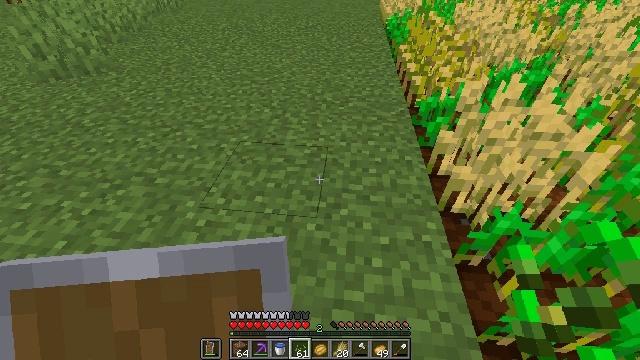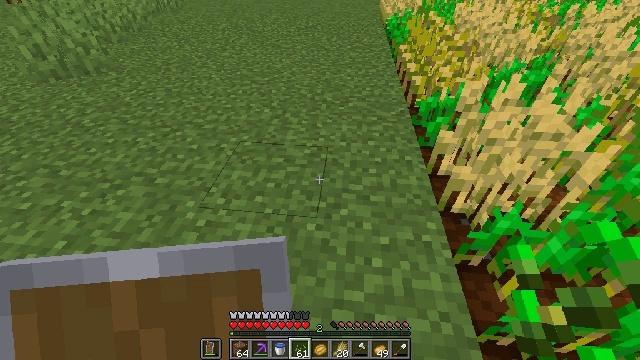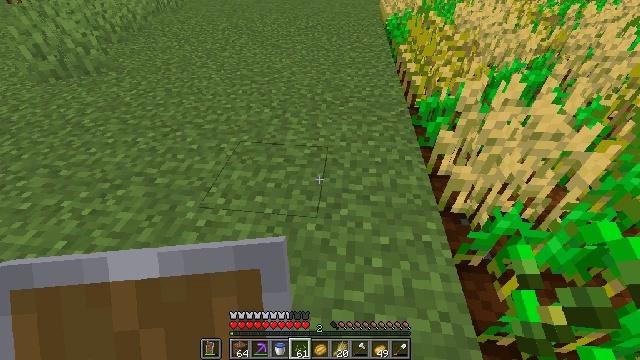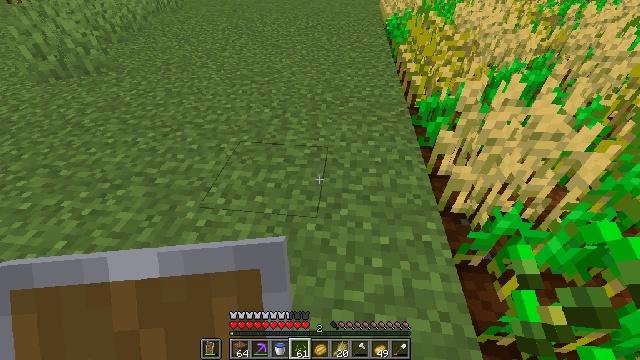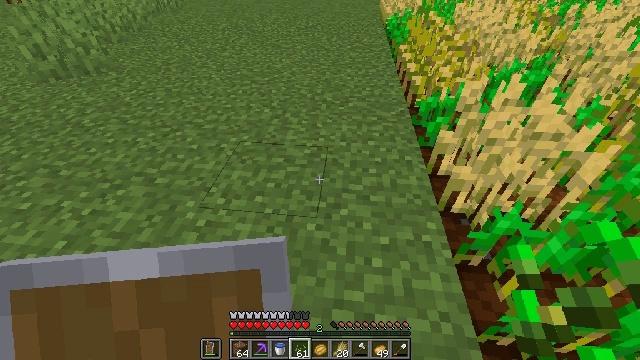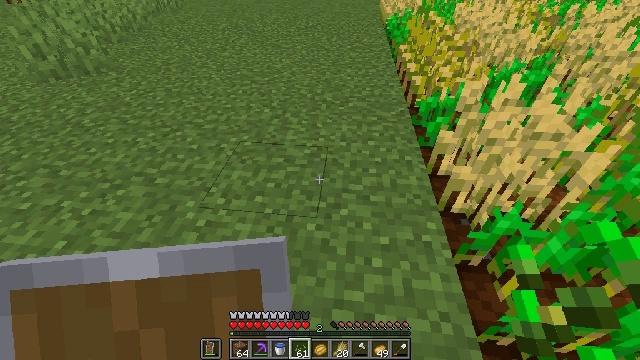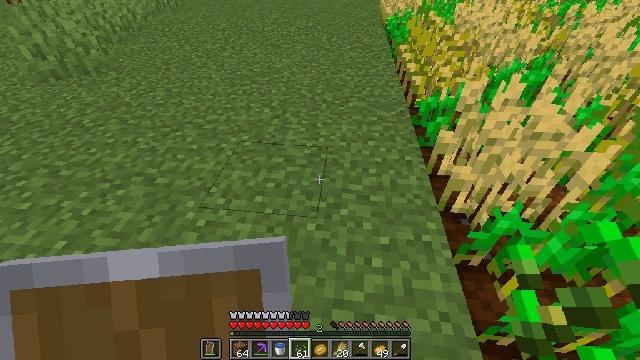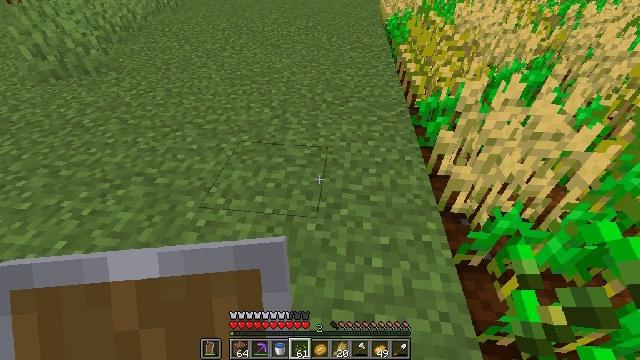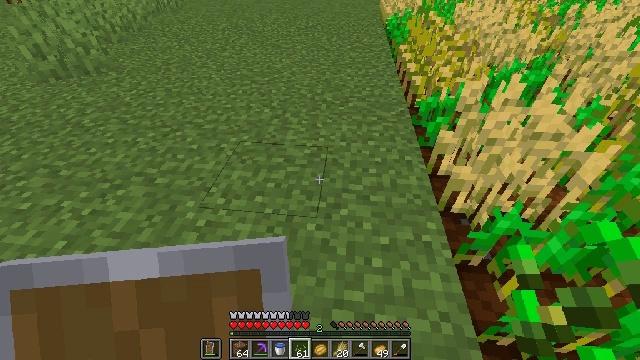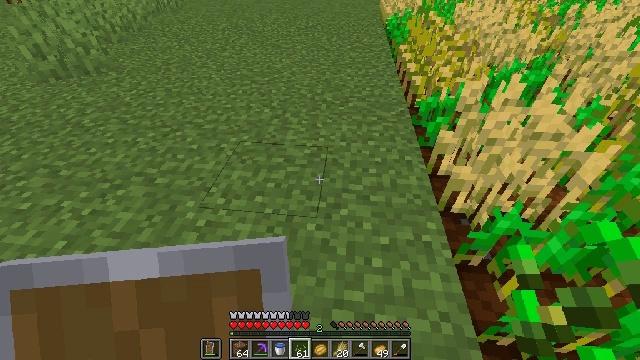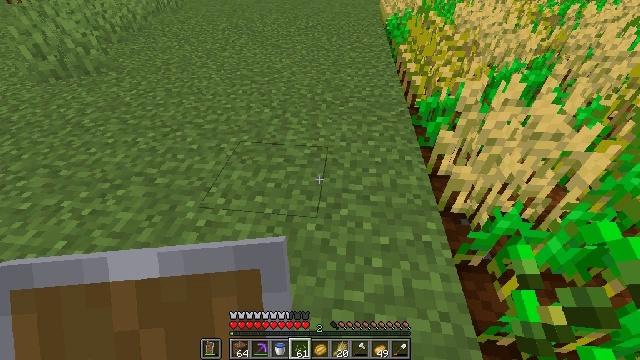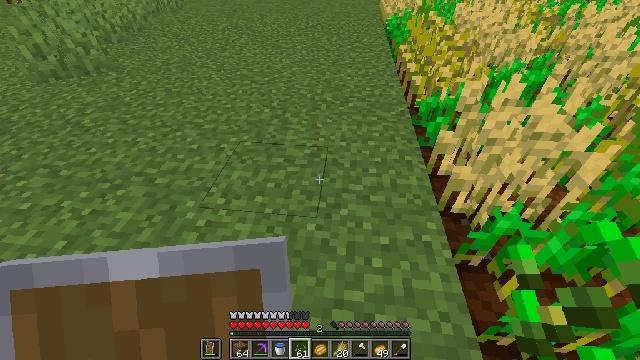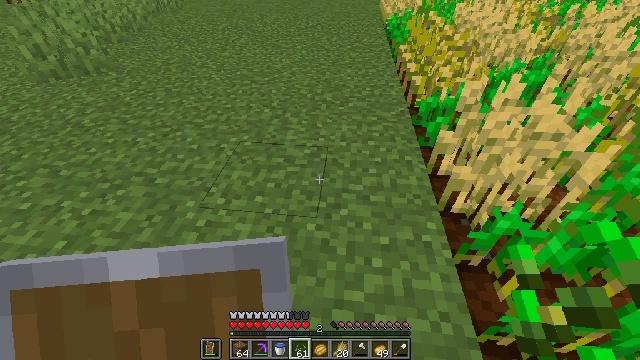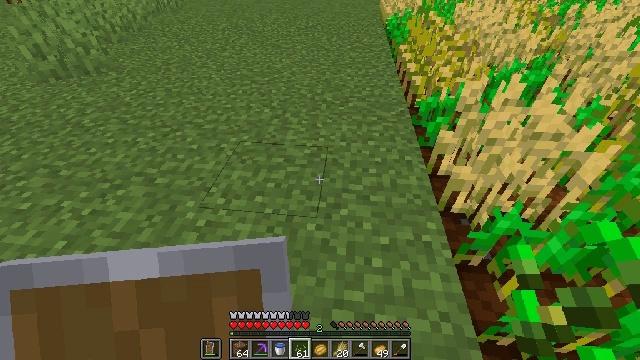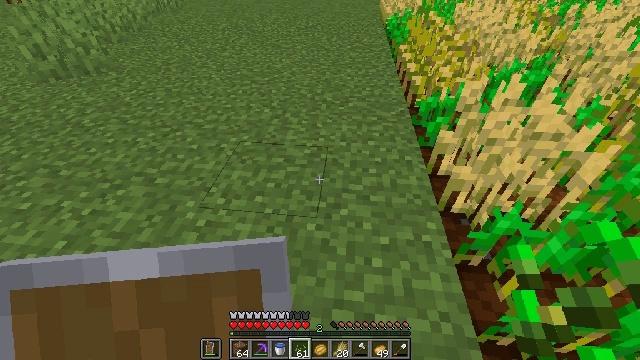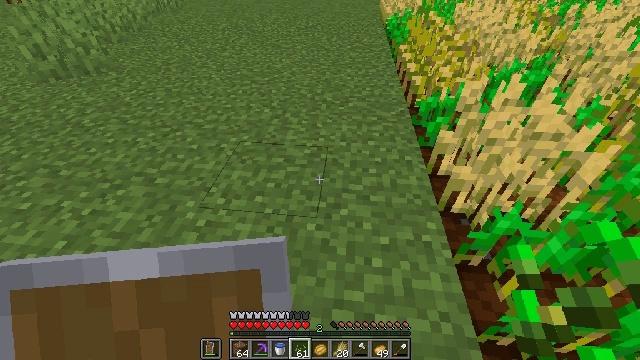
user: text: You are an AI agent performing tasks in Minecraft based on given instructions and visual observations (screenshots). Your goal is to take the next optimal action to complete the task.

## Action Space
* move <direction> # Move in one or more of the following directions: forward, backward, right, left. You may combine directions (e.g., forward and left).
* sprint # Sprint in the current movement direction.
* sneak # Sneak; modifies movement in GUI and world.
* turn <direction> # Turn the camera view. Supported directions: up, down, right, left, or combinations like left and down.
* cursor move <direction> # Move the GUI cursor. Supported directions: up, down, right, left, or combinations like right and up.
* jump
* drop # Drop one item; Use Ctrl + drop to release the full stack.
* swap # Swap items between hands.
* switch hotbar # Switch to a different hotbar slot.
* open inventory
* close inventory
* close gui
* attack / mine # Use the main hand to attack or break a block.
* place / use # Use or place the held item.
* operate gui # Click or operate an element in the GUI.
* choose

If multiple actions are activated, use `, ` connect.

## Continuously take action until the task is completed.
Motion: motion action
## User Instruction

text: Destroy the wheat to collect it.
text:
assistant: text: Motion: no_op
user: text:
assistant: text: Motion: no_op
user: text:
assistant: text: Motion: no_op
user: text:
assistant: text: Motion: no_op
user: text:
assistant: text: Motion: no_op
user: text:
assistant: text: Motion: no_op
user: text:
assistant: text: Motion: no_op
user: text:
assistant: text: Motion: no_op
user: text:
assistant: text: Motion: no_op
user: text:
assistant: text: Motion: no_op
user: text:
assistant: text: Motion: no_op
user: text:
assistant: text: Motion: no_op
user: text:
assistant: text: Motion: no_op
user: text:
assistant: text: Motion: no_op
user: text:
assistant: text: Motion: no_op
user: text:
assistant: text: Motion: no_op
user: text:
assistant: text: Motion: no_op
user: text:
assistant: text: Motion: no_op
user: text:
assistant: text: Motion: no_op
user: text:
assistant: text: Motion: no_op
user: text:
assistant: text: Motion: no_op
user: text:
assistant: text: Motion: no_op
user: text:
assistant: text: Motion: no_op
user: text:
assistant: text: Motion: no_op
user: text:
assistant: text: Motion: no_op
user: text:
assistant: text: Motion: no_op
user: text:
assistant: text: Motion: no_op
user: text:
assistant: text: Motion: no_op
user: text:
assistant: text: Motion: no_op
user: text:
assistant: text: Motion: no_op